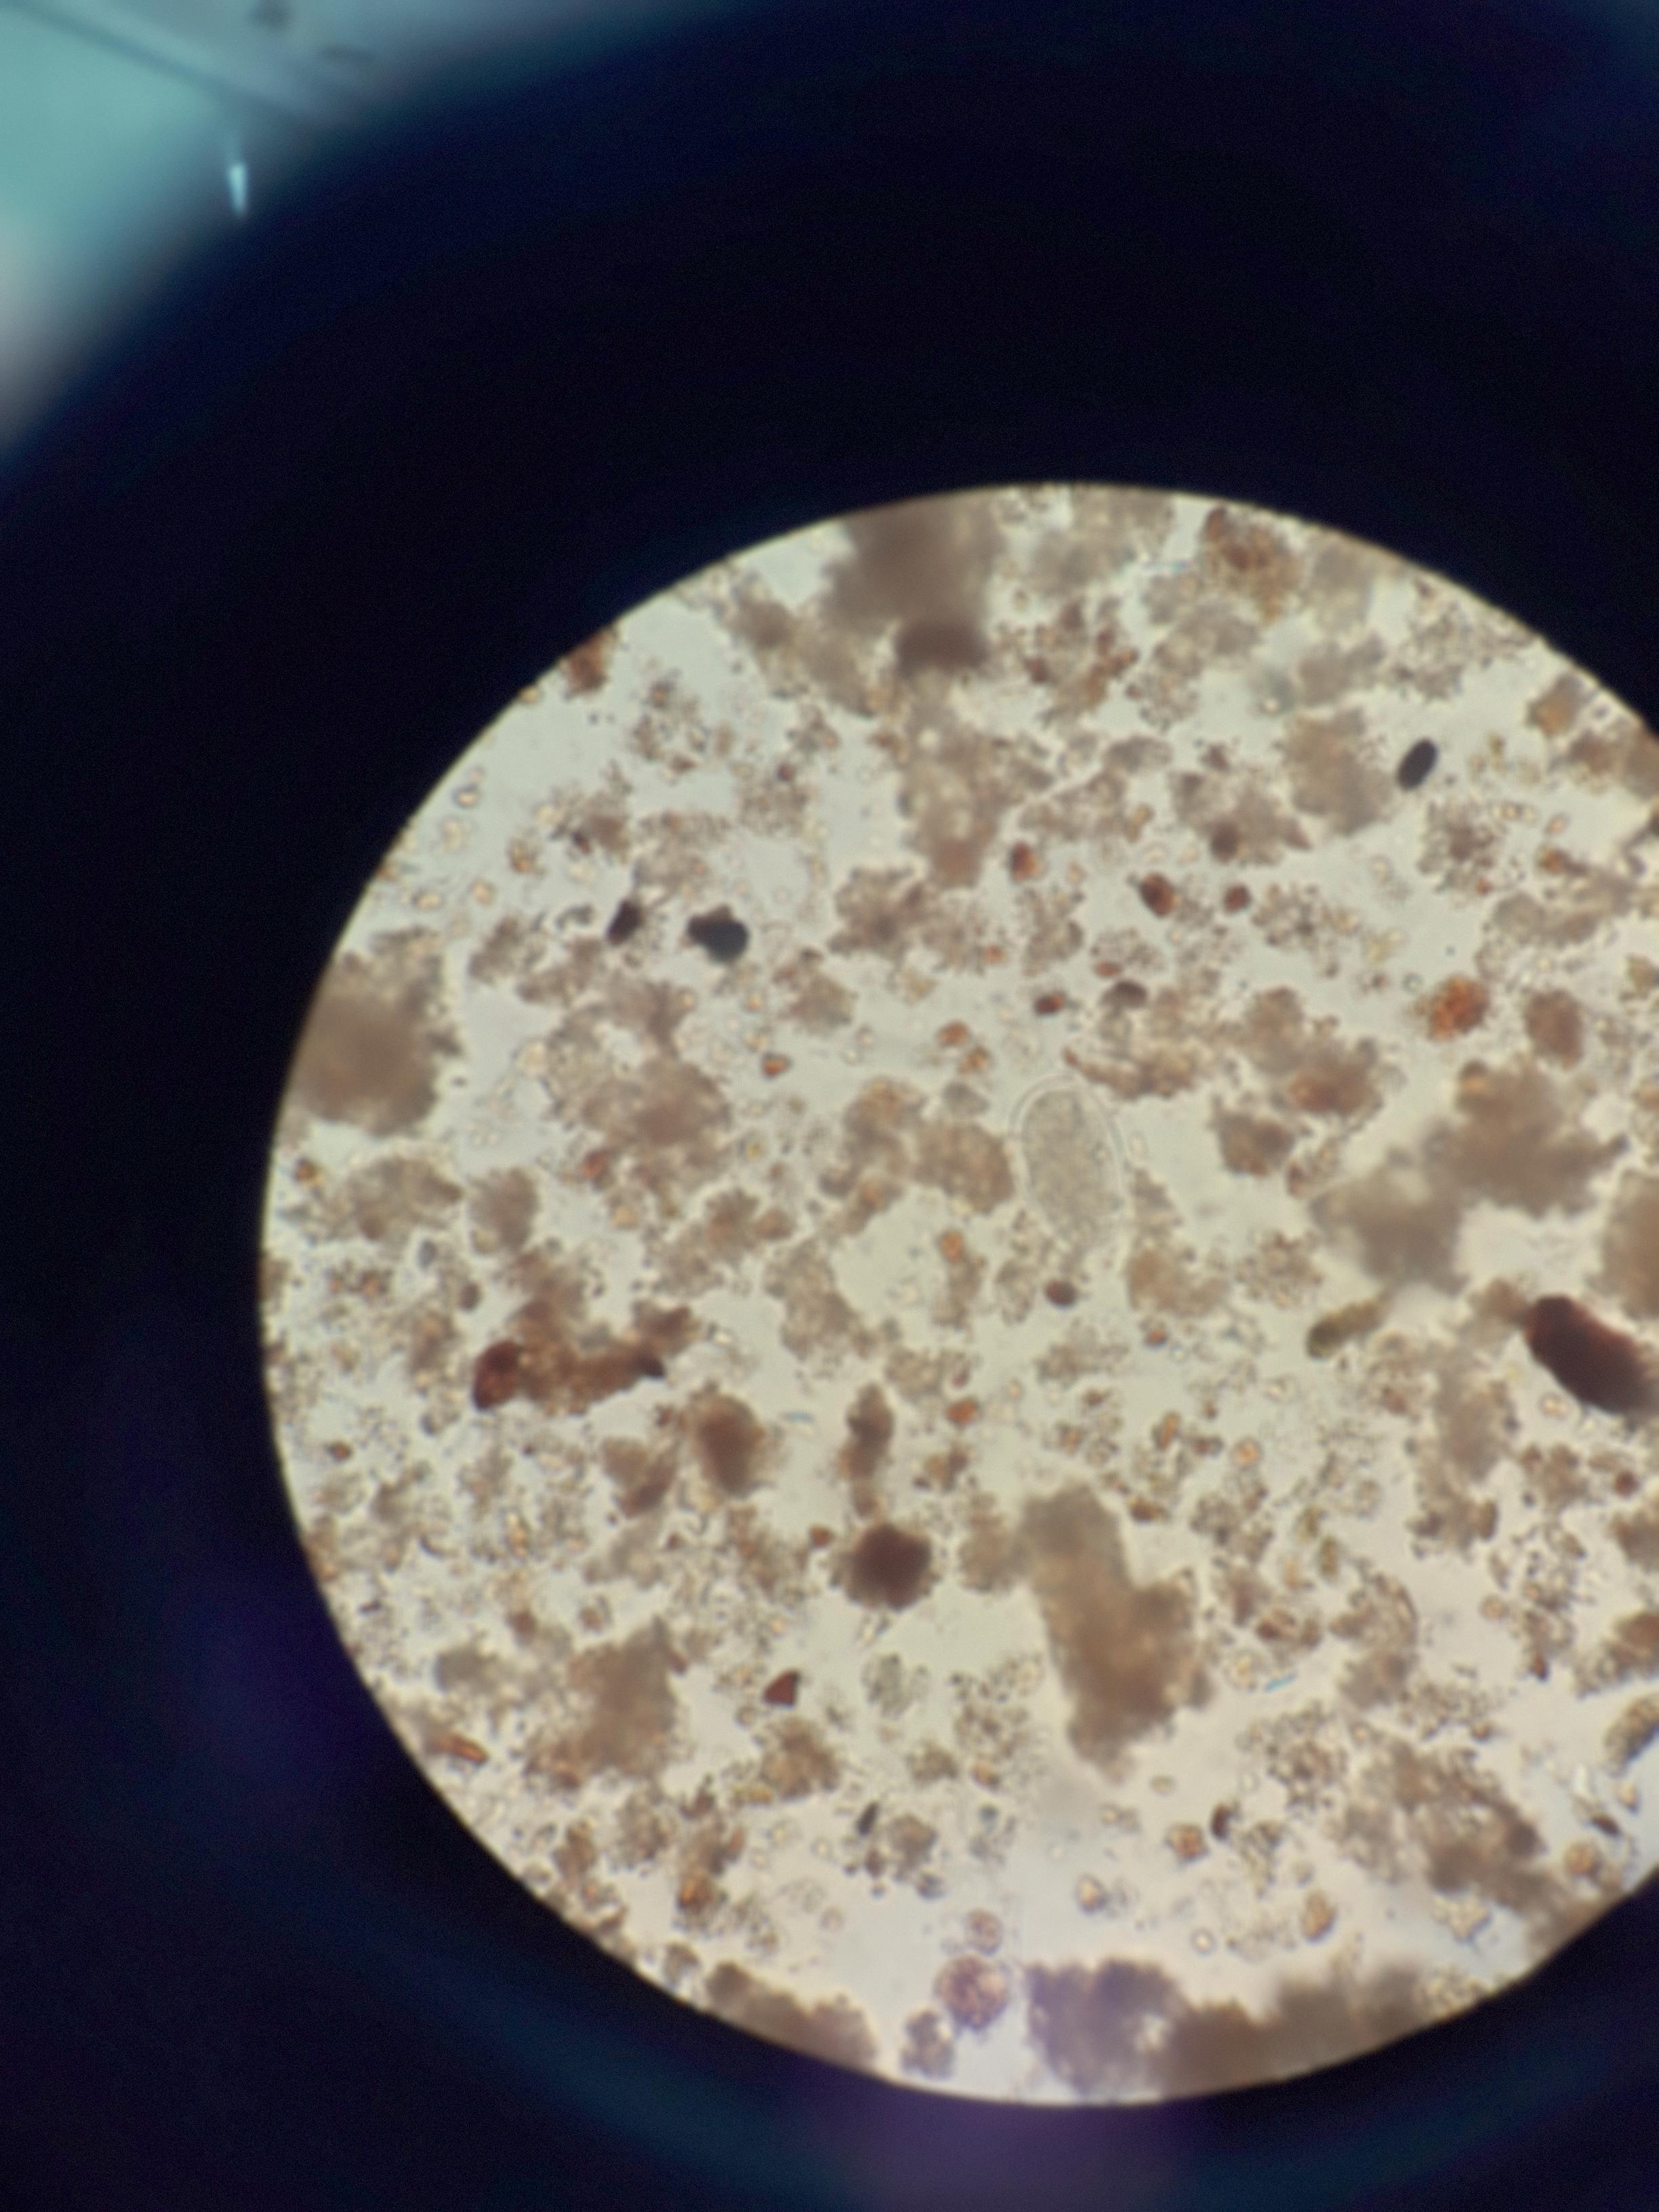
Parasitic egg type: Hookworm egg